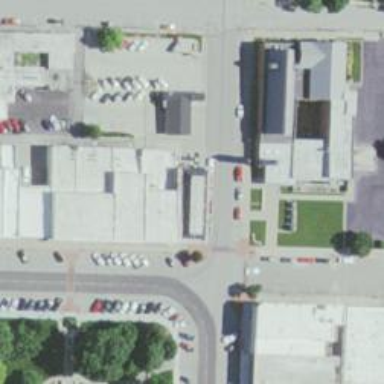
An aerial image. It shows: Alley classified as service road.